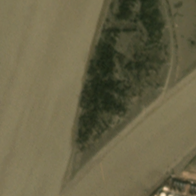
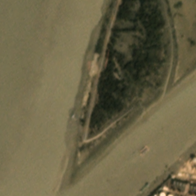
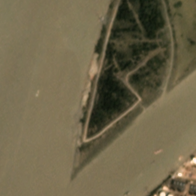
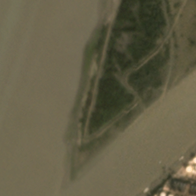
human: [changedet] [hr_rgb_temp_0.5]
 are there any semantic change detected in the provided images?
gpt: trees are replaced by the road .

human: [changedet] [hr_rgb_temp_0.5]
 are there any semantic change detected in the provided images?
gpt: a road appeared in the scene .

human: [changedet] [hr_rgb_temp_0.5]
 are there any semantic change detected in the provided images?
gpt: a road surrounding the trees is constructed in the scene .

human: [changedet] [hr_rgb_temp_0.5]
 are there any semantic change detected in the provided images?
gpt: trees are replaced by the road in the middle of the scene.

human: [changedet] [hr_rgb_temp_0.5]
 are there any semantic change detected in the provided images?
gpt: a road surrounding the forest appeared in the scene .